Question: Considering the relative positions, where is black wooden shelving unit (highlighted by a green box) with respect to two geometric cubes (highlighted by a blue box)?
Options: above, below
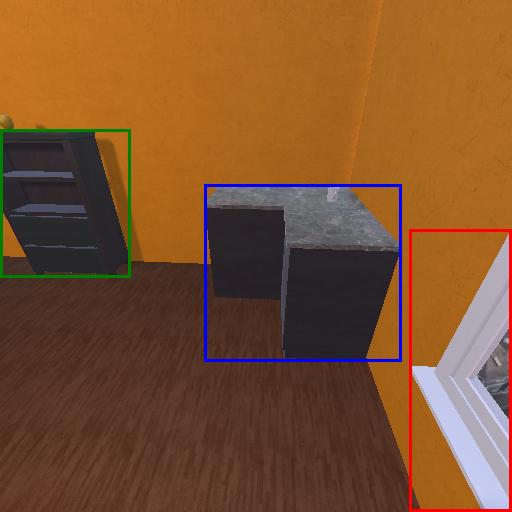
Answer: above